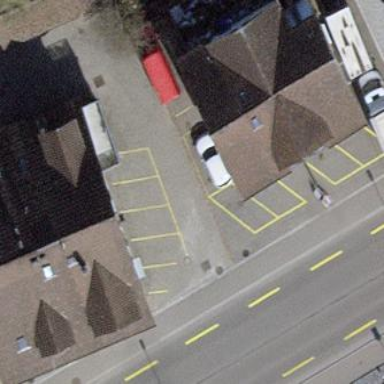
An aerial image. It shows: Retail building.